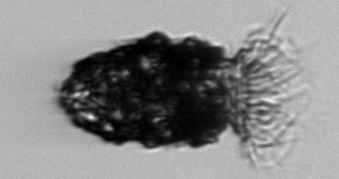
Label: Stenosemella_pacifica